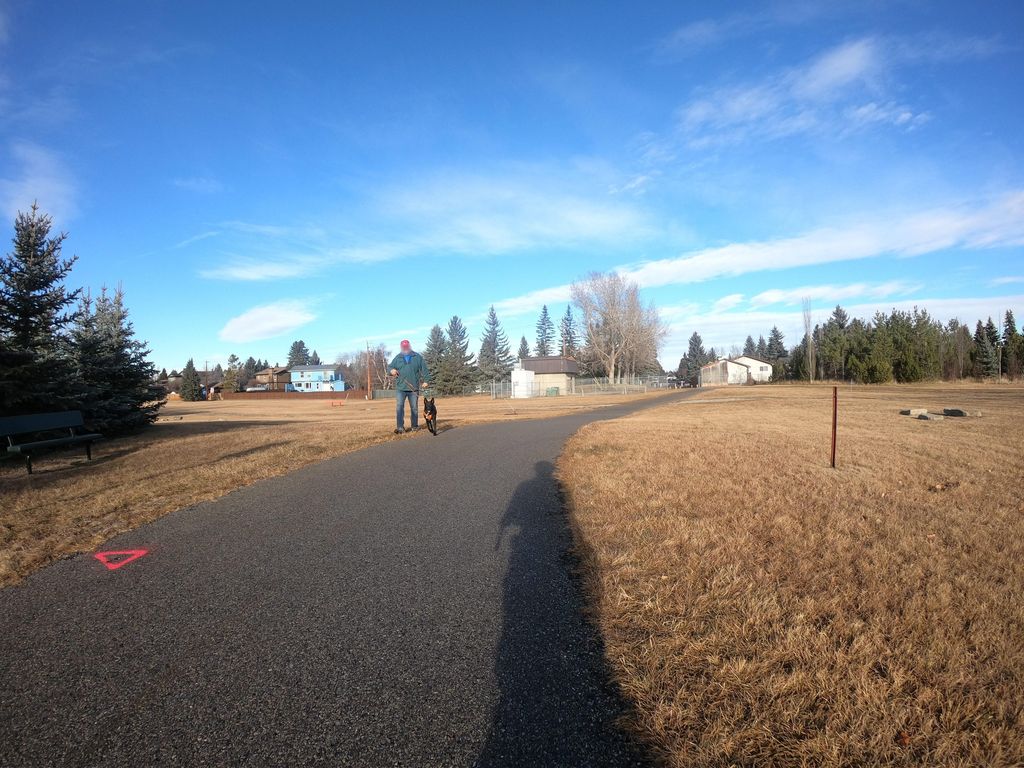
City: calgary